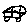
Label: car